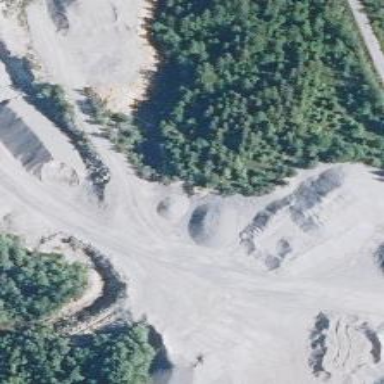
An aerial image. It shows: Quarry with gravel as the main resource.